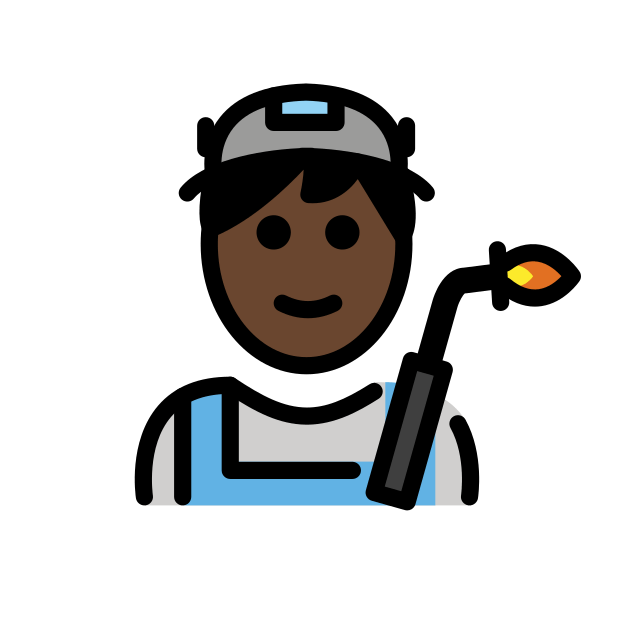
man factory worker: dark skin tone